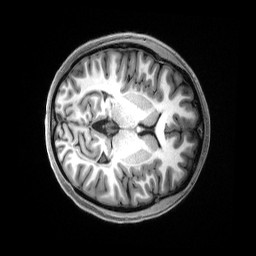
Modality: T1w
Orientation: axial
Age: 20
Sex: female
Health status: healthy
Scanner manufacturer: siemens
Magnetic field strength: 3 T
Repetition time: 2.5 s
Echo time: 0.00222 s